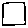
Label: square